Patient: sex M, age 48
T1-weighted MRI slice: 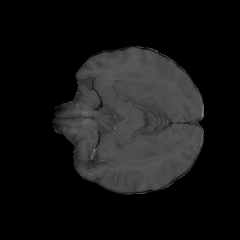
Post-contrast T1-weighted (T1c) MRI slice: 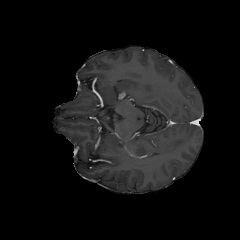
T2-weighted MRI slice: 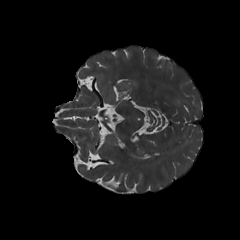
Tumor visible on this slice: no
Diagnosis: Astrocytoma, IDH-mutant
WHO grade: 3